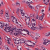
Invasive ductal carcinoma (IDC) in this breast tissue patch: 1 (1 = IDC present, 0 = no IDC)